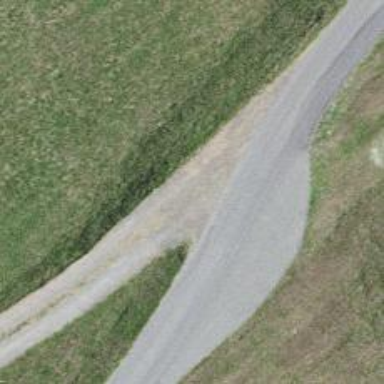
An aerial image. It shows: Unpaved service road.